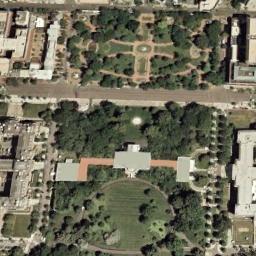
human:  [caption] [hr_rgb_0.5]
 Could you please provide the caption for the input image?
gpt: The palace has  some palaces and two parks .

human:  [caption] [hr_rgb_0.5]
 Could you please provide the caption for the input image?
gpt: There are neat trees in front of the palace .

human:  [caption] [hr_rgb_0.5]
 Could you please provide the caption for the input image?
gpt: The palace is surrounded by buildings and trees .

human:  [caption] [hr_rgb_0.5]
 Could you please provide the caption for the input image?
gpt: Many trees are beside the palace .

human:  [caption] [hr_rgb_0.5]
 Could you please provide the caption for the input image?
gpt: There are many green trees and lawns beside the palace .